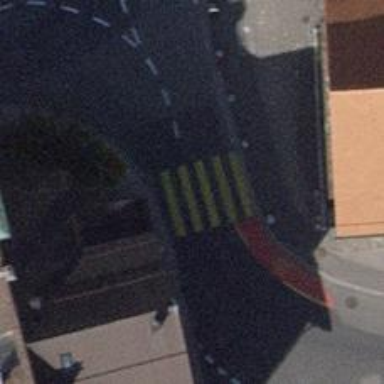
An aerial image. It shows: Uncontrolled zebra crossing on the road.